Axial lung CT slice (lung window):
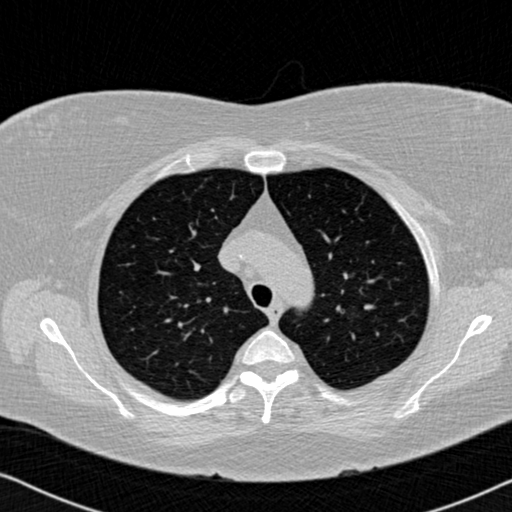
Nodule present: no